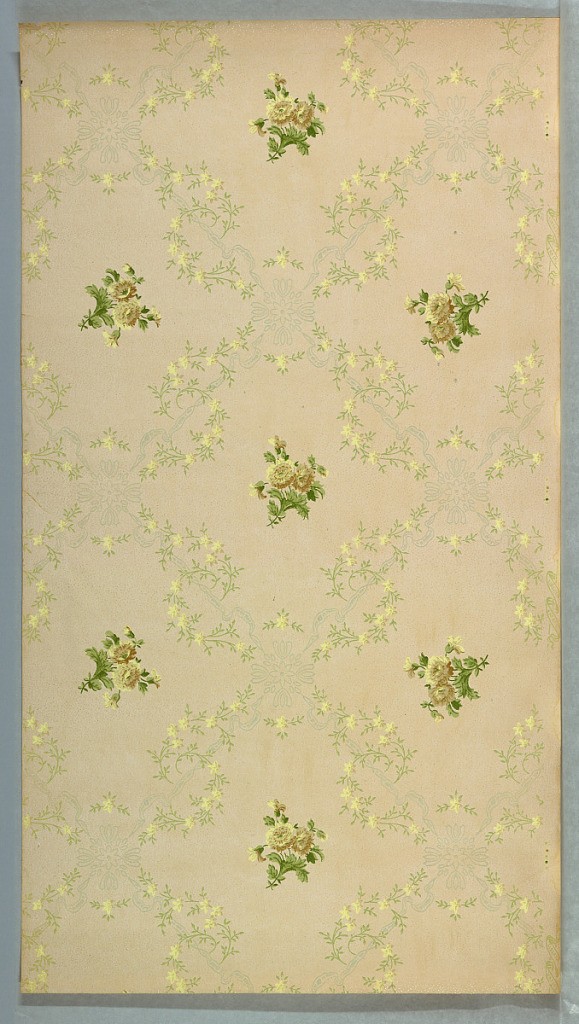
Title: Ceiling paper
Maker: Liberty Wall Paper Company, Schuylerville, New York
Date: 1905–1915
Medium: Machine-printed paper, liquid mica
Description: Very light diaper pattern composed of foliate sprigs. Brightly colored foliate sprigs set within framework.